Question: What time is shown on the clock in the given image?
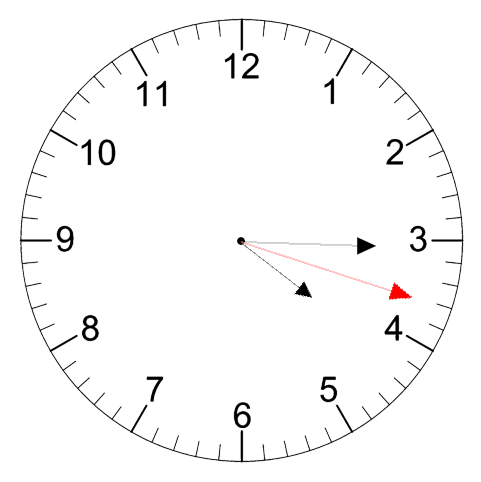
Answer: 04:15:18